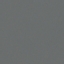
Land use / land cover: SeaLake